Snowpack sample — Loveland Pass, Silver Plume, Colorado, USA (2/11/26, 12:00 PM MST)
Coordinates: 39.663, -105.886
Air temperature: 35 °F
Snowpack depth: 82 cm
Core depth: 30 cm
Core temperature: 28.4 °F
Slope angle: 13°, slope face: 12°
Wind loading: high
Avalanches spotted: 1
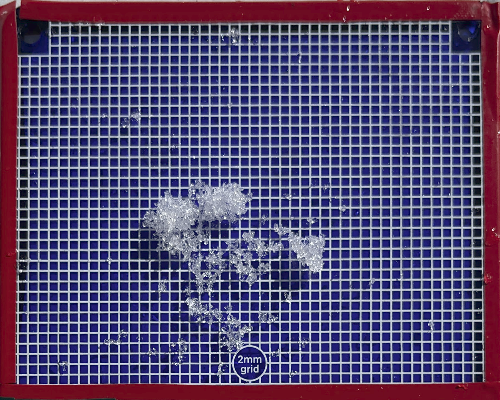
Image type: profile
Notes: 1 small avalanche spotted on the north side of the bowl, lots of wind loading